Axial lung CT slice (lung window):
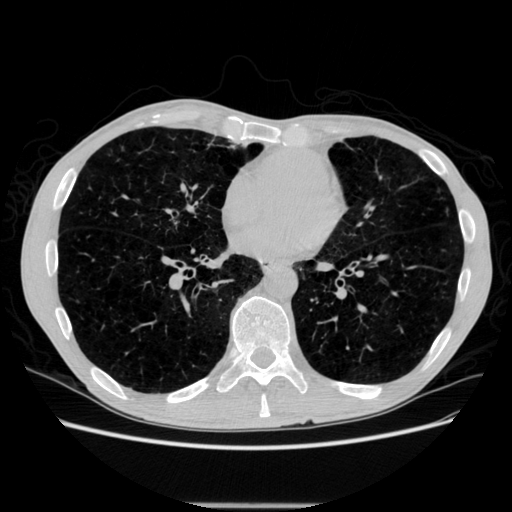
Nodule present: no